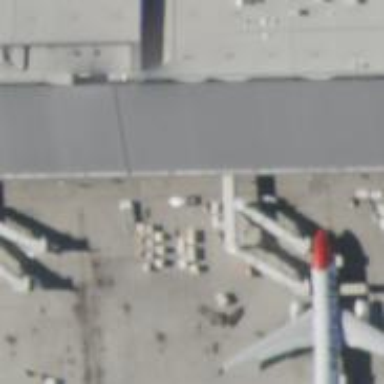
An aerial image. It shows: Airport gate.